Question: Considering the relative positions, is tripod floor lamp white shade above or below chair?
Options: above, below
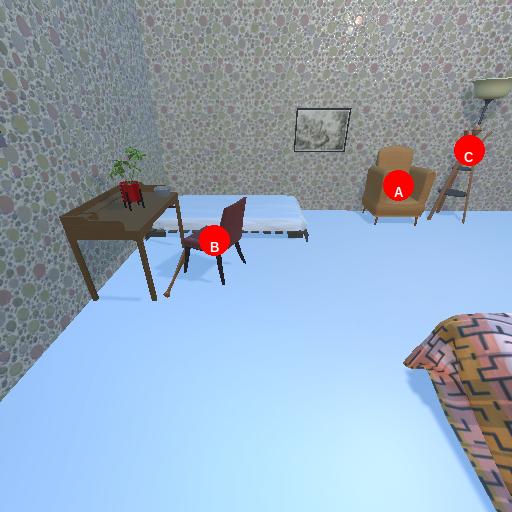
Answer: above